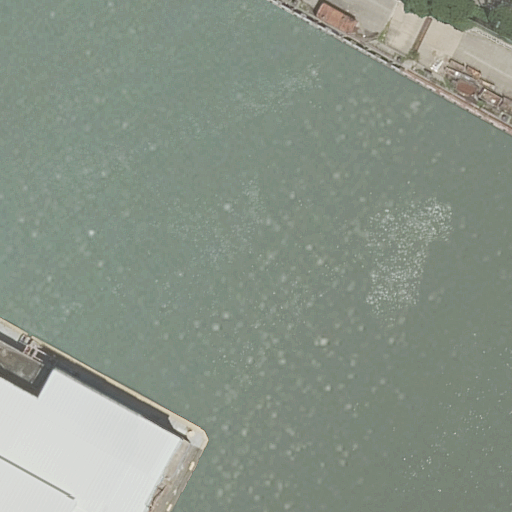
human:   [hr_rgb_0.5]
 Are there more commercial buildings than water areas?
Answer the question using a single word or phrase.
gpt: no

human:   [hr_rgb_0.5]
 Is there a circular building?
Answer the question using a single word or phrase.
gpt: no

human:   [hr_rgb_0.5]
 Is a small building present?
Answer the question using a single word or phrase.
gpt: no

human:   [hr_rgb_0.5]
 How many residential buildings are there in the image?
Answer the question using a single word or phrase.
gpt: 1

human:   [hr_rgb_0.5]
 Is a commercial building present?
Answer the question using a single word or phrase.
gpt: no

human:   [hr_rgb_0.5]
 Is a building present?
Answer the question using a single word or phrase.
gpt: yes

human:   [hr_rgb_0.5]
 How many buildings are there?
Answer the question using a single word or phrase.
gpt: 1

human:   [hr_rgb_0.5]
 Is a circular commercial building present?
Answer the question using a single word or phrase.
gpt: no

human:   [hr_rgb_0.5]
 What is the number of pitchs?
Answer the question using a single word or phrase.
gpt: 1

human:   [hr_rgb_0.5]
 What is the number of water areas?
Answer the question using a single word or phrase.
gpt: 1

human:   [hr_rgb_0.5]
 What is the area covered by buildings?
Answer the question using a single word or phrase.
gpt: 735m2

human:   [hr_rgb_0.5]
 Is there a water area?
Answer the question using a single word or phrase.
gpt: yes

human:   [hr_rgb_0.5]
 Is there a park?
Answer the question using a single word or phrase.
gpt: yes

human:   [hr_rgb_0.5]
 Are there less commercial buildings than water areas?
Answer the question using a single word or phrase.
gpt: yes

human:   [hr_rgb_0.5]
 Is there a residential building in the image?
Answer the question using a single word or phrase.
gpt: yes

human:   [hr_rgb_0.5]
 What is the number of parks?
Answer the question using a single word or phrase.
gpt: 1

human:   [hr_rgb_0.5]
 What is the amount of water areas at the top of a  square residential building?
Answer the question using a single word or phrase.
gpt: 0

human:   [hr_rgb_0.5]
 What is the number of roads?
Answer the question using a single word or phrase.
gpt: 0

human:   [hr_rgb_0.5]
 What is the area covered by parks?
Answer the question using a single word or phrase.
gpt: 5308m2

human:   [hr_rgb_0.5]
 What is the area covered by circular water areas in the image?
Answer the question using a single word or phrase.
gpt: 0m2

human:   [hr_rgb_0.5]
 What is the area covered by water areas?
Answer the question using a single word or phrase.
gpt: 9954m2

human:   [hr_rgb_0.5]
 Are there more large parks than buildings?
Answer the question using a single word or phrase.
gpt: no

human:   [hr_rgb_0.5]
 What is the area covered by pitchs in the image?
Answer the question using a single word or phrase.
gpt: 59m2

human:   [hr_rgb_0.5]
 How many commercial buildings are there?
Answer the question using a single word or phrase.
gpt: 0

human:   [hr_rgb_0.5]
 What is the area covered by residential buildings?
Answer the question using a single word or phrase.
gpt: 735m2

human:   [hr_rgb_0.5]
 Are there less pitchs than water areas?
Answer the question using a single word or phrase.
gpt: no

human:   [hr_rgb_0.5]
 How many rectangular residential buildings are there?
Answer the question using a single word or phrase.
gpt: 1

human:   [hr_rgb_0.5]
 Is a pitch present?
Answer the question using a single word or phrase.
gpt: yes

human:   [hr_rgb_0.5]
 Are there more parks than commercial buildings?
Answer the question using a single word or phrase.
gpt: yes

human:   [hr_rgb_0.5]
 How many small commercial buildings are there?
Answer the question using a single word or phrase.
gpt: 0

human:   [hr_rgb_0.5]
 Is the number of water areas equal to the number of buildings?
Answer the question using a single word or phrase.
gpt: yes

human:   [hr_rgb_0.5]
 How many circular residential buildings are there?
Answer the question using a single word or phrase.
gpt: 0

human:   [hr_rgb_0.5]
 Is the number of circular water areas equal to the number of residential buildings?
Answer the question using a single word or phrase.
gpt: no

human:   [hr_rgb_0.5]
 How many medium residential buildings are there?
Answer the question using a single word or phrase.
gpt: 0

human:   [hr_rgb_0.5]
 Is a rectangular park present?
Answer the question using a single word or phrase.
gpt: yes

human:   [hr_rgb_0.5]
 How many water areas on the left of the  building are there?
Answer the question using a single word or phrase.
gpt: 0

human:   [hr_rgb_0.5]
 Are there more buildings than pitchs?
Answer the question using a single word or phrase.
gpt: no

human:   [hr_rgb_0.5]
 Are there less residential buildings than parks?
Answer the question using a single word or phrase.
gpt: no

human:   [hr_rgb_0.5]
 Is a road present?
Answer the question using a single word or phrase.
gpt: no

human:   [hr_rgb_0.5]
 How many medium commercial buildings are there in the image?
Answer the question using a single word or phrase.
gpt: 0

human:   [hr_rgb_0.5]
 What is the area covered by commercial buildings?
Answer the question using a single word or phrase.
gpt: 0m2

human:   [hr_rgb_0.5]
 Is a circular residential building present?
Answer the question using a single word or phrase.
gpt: no

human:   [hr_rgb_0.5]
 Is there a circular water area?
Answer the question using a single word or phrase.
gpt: no

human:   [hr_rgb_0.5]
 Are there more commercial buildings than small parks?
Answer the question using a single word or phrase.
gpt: no

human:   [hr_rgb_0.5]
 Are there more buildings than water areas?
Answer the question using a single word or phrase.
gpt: no

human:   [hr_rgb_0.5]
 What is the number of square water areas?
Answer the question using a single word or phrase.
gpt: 0

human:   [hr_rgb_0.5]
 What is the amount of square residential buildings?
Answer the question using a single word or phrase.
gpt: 0

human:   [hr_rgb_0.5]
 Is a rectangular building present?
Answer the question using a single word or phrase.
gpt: yes

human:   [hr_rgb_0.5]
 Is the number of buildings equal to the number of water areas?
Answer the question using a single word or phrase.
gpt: yes

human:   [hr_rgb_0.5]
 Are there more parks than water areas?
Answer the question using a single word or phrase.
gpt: no

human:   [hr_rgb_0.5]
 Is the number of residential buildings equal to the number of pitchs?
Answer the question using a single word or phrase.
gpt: yes

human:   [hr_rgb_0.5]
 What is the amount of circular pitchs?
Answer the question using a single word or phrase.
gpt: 0

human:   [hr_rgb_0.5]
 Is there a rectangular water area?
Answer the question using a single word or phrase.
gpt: yes

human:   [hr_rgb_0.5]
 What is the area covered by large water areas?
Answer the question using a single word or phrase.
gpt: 9954m2

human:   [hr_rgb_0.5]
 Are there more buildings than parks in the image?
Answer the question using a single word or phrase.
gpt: no

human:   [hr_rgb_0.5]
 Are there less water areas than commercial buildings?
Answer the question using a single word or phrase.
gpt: no

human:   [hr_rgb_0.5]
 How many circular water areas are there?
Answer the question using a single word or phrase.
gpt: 0

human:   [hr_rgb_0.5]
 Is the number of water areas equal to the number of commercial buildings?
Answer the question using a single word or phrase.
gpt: no

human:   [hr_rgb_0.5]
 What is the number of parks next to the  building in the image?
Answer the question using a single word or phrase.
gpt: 1

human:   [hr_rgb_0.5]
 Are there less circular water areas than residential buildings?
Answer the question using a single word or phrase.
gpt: yes

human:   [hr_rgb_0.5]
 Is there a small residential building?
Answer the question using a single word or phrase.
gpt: no

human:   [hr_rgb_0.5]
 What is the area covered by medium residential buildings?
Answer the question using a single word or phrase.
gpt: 0m2

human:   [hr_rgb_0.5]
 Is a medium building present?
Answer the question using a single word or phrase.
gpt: no

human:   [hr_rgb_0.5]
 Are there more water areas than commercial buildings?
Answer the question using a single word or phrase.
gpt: yes